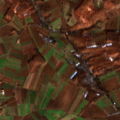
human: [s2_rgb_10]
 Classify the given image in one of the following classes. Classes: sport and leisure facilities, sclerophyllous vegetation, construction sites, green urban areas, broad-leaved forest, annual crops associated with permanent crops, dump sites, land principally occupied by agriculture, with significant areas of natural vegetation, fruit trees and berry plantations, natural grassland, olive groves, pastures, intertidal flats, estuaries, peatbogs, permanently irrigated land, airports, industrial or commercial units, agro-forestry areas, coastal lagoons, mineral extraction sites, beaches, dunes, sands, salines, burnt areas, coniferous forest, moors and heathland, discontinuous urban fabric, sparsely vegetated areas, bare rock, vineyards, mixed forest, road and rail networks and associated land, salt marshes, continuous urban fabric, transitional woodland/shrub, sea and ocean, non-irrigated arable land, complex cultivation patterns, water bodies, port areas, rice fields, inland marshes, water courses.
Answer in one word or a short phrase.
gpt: non-irrigated arable land, land principally occupied by agriculture, with significant areas of natural vegetation, broad-leaved forest